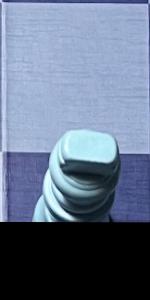
Label: King_White